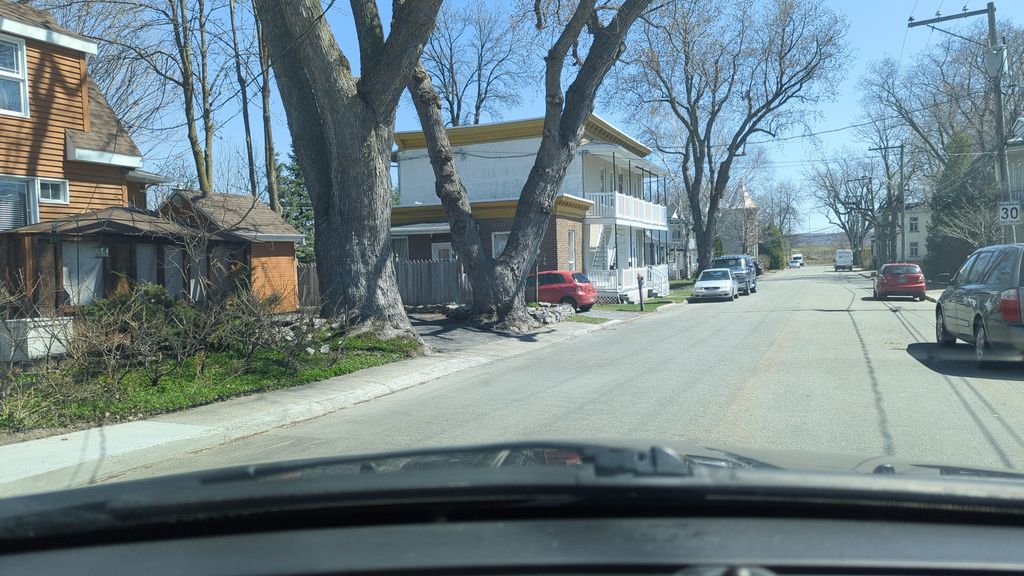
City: quebec_city